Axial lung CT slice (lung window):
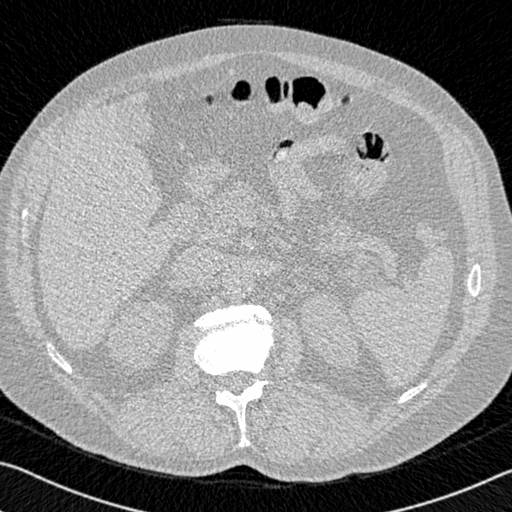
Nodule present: no